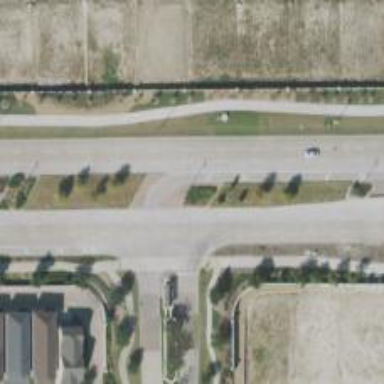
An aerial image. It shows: Secondary link road.